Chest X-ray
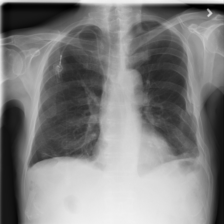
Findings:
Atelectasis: negative
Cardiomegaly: negative
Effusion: negative
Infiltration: positive
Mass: negative
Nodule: positive
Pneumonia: negative
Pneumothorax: negative
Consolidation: negative
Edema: negative
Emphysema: negative
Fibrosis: negative
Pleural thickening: negative
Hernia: negative